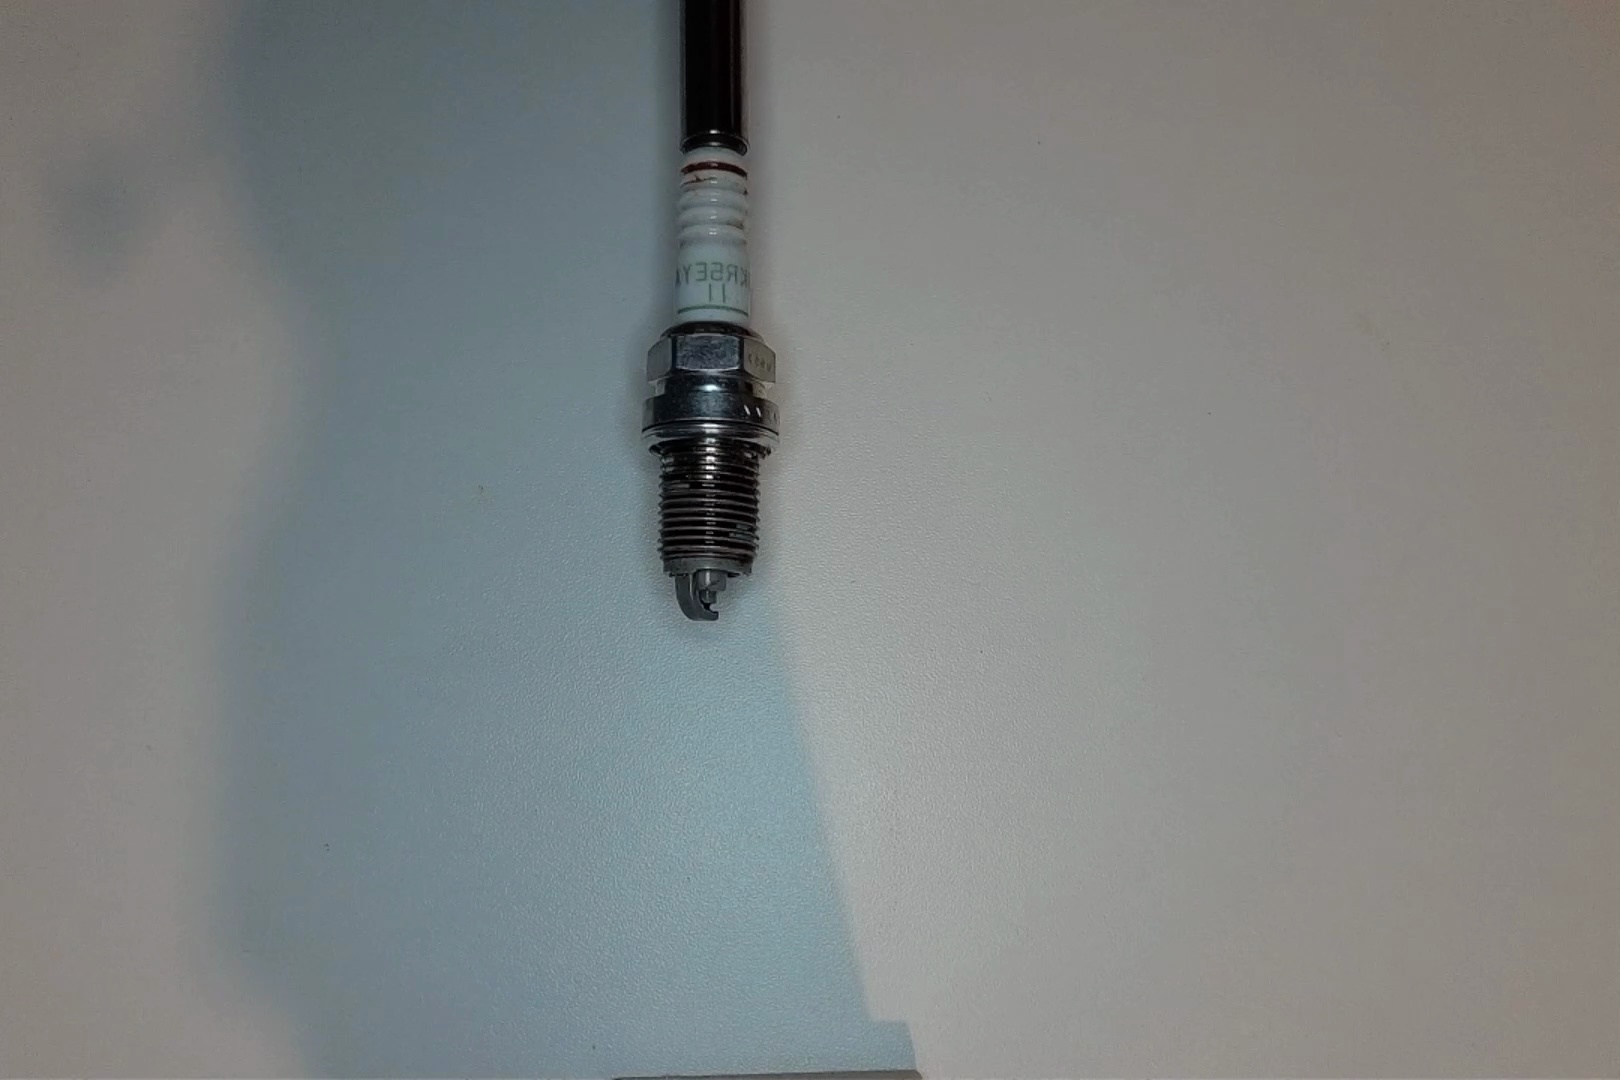
Label: anomaly